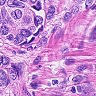
Metastatic tissue present: yes